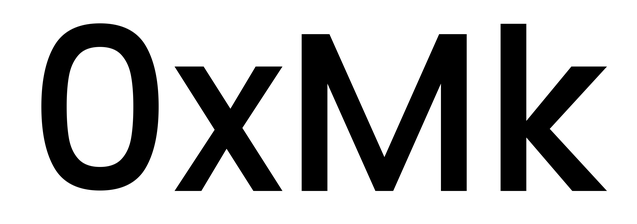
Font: Poppins-Medium